Field crop: maize
Growth stage: 2
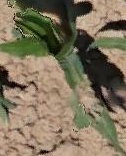
Species: maize